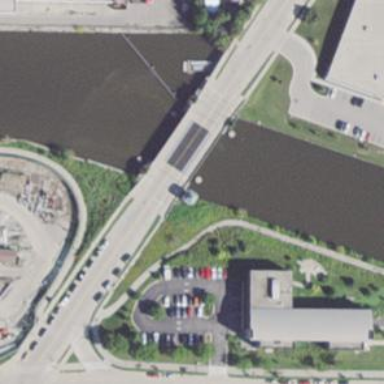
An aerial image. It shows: Bascule movable bridge.